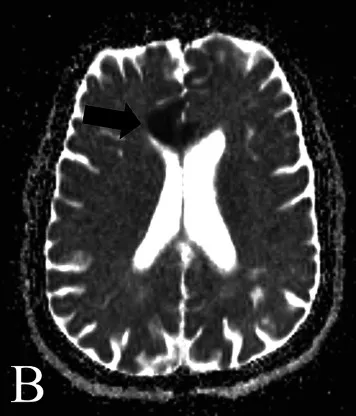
With corresponding low apparent coefficient value MRI, magnetic resonance imaging.
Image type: radiology (mri)